Field crop: tomato
Growth stage: 2
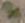
Species: solanum